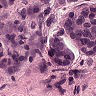
Metastatic tissue present: yes